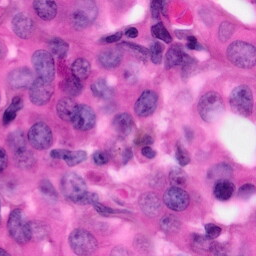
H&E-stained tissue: Pancreatic